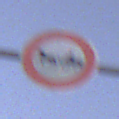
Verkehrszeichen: VerbotGespannfuhrwerke
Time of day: Dusk
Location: Outdoor (Nature)
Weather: Clear
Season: NotSpecified
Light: Natural